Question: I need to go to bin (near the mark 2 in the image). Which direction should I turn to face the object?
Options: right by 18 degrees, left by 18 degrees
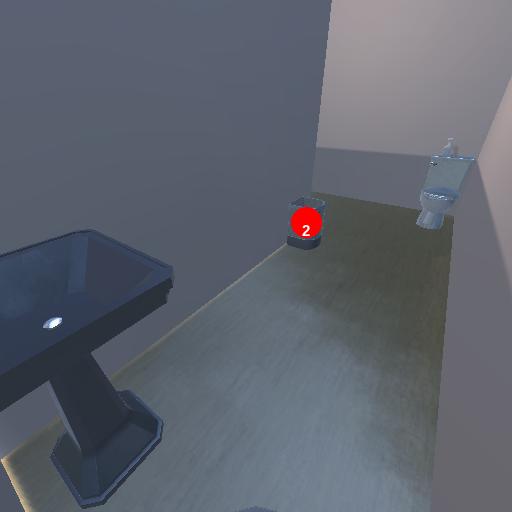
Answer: right by 18 degrees